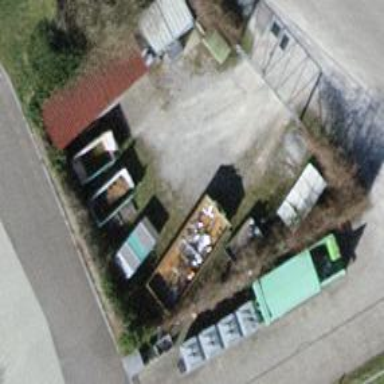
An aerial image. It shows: Recycling container for recycling.